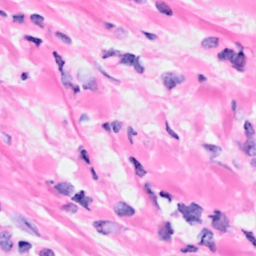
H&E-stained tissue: Breast